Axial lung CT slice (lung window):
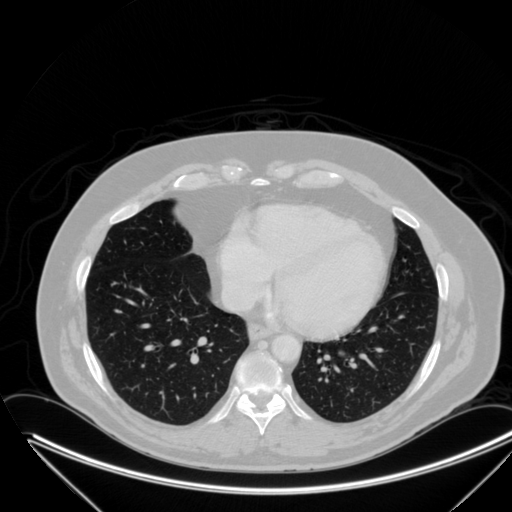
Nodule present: yes
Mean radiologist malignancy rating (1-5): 3.5